Question: I'm working on an Ionic project where I have a page that displays, for each day of the week, items in horizontal scrolls (ion-slides).
It also contains an ion-refresh.
I want to display a label with the name of the day on top of each list so that it overlaps it (in my css; position: absolute + top:... + left: ... + z-index).
When I serve my project and view it in my computer's browser, no problem, it's working fine.
But on my Android device (accessing my development server via browser or in compiled app), the following happens :
The labels that are visible without scrolling down are OK
When I scroll down to see the other days, the labels are displayed behind the items.
When I tap a label, it's "refreshed" and displayed correctly until I scroll again.
When I pull the ion-refresh, even without getting at the point where the refresh function is triggered, all the labels are and stay displayed correctly.

I guess it's a problem with Angular rendering but I was not able to find out which...
Here is my code:
pages/home/home.html
'''
<ion-navbar>
<ion-title>Items</ion-title>
</ion-navbar>
</ion-header>
<ion-content>
<ion-refresher (ionRefresh)="doRefresh($event)">
<ion-refresher-content></ion-refresher-content>
</ion-refresher>
<div *ngIf="productStatus == 'loaded'" class="productsContainer">
<day-products *ngFor="let day of weekdays" [products]="products[day.index]" [day]="day.longName"></day-products>
</div>
</ion-content>
'''
pages/home/home.ts
'''
import { Component } from '@angular/core';
import { NavController, Refresher } from 'ionic-angular';
@Component({
selector: 'page-home',
templateUrl: 'home.html'
})
export class HomePage {
public weekdays = [
{ longName: "Monday", index: 0 },
{ longName: "Tuesday", index: 1 },
{ longName: "Wednesday", index: 2 },
{ longName: "Thursday", index: 3 },
{ longName: "Friday", index: 4 },
{ longName: "Saturday", index: 5 },
{ longName: "Sunday", index: 6 }
];
products: Array<any>
productStatus: string;
constructor(public navCtrl: NavController) {
this.products = new Array<any>();
this.productStatus = 'loading';
}
ionViewDidLoad() {
this.fillProductArray();
}
fillProductArray() {
this.productStatus = 'loading';
this.products = new Array<any>();
for (let dayIndex = 0; dayIndex < 7; dayIndex++) {
let day = new Array<any>();
for (let productIndex = 0; productIndex < 5; productIndex++) {
day.push({
name: 'Item ' + productIndex,
description: 'Description for item ' + productIndex + ' of day number ' + dayIndex
});
}
this.products.push(day);
}
this.productStatus = 'loaded';
}
doRefresh(refresher: Refresher) {
this.fillProductArray();
refresher.complete();
}
}
'''
pages/home/home.module.ts
'''
import { HomePage } from "./home";
import { NgModule } from "@angular/core";
import { IonicPageModule } from "ionic-angular";
import { DayProductsComponentModule } from "../../components/day-products/day-products.module";
@NgModule({
declarations: [HomePage],
imports: [
IonicPageModule.forChild(HomePage),
DayProductsComponentModule
]
})
export class HomePageModule {}
'''
components/day-products/day-products.html
'''
<div class="wrapper">
<div class="day-name" ion-button #dayName>{{day}}</div>
<ion-slides centeredSlides="false" #slider>
<ion-slide *ngFor="let product of products">
<div class="card-container">
<ion-card class="scroll-item" #productCard>
<div class="image_wrapper">
<div class="image" [style.backgroundImage]="'url(http://placehold.it/500x500)'">
</div>
</div>
<ion-item class="product" text-wrap>
<h2>{{product.name}}</h2>
<p>{{product.description}}</p>
</ion-item>
</ion-card>
</div>
</ion-slide>
</ion-slides>
</div>
'''
components/day-products/day-products.scss
'''
day-products {
.wrapper {
position: relative;
.day-name {
top: -16px;
left: 24px;
position: absolute;
width: 120px;
padding-top: 0;
z-index: 100;
}
ion-slides {
margin-top: 10px;
margin-bottom: 10px;
padding-top: 8px;
.swiper-slide {
height: auto;
width: 90%;
.slide-zoom {
height: 100%;
.card-container {
height: calc(100% - 10px);
ion-card {
margin-top: 0;
height: 100%;
display: inline-block;
.image_wrapper {
height: 150px;
width: 100%;
position: relative;
.image {
position: absolute;
width: 100%;
height: 100%;
background-position: center;
background-size: cover;
background-repeat: none;
}
}
}
}
}
}
.swiper-slide:only-child {
width: 100%;
}
}
}
}
'''
components/day-products/day-products.ts
'''
import { Component, ViewChild, Input } from '@angular/core';
import { Slides } from "ionic-angular";
@Component({
selector: 'day-products',
templateUrl: 'day-products.html'
})
export class DayProductsComponent {
@Input()
day: string;
@Input()
products: Array<any>;
@ViewChild('slider') slider: Slides;
constructor() {
}
ngAfterViewInit() {
this.slider.freeMode = true;
this.slider.slidesPerView = 'auto';
}
}
'''
components/day-products/day-products.module.ts
'''
import { NgModule } from "@angular/core";
import { DayProductsComponent } from "./day-products";
import { IonicModule, } from "ionic-angular";
@NgModule({
declarations: [DayProductsComponent],
imports: [
IonicModule
],
exports: [DayProductsComponent]
})
export class DayProductsComponentModule { }
'''
package.json
'''
{
"name": "horizontalScrollDemo",
"version": "0.0.1",
"author": "Ionic Framework",
"homepage": "http://ionicframework.com/",
"private": true,
"scripts": {
"start": "ionic-app-scripts serve",
"clean": "ionic-app-scripts clean",
"build": "ionic-app-scripts build",
"lint": "ionic-app-scripts lint"
},
"dependencies": {
"@angular/common": "5.0.3",
"@angular/compiler": "5.0.3",
"@angular/compiler-cli": "5.0.3",
"@angular/core": "5.0.3",
"@angular/forms": "5.0.3",
"@angular/http": "5.0.3",
"@angular/platform-browser": "5.0.3",
"@angular/platform-browser-dynamic": "5.0.3",
"@ionic-native/core": "4.4.0",
"@ionic-native/splash-screen": "4.4.0",
"@ionic-native/status-bar": "4.4.0",
"@ionic/storage": "2.1.3",
"cordova-android": "7.0.0",
"cordova-plugin-device": "^2.0.2",
"cordova-plugin-ionic-keyboard": "^2.1.2",
"cordova-plugin-ionic-webview": "^2.1.4",
"cordova-plugin-splashscreen": "^5.0.2",
"cordova-plugin-statusbar": "^2.4.2",
"cordova-plugin-whitelist": "^1.3.3",
"ionic-angular": "3.9.2",
"ionicons": "3.0.0",
"rxjs": "^5.5.7",
"sw-toolbox": "3.6.0",
"zone.js": "0.8.18"
},
"devDependencies": {
"@ionic/app-scripts": "3.1.8",
"typescript": "2.4.2"
},
"description": "An Ionic project",
"cordova": {
"plugins": {
"cordova-plugin-whitelist": {},
"cordova-plugin-statusbar": {},
"cordova-plugin-device": {},
"cordova-plugin-splashscreen": {},
"cordova-plugin-ionic-webview": {
"ANDROID_SUPPORT_ANNOTATIONS_VERSION": "27.+"
},
"cordova-plugin-ionic-keyboard": {}
},
"platforms": [
"android"
]
}
}
'''
I really would appreciate some help!!
On my device, in Firefox and native browser (Samsung), labels are displayed as they should be. The problem seems to occurs only in Chrome (v. 69.0.3497.100). On my computer, in Chrome and Firefox, display is fine.
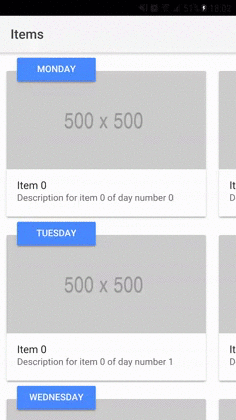
Answer: After more research, I solved this problem by adding
'''
.day-name {
...
-webkit-transform: translateZ(0);
transform: translateZ(0);
...
}
'''
as suggested here : <URL>